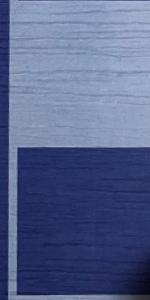
Label: Empty